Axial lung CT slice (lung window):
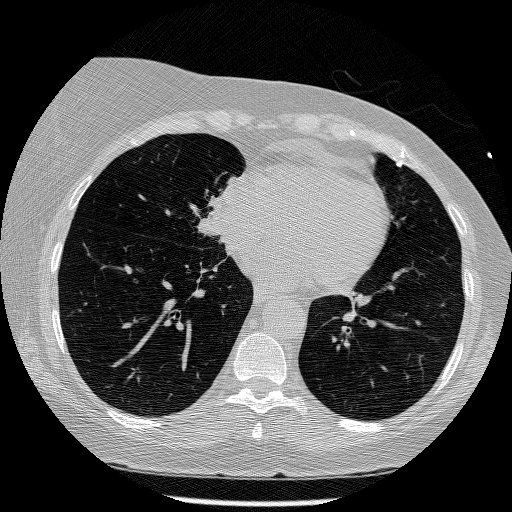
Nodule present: yes
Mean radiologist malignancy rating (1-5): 5